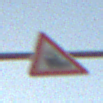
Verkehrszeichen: Bahnuebergang
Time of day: SunriseSunset
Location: Outdoor (Nature)
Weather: PartlyCloudy
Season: NotSpecified
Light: Natural